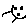
Label: moon